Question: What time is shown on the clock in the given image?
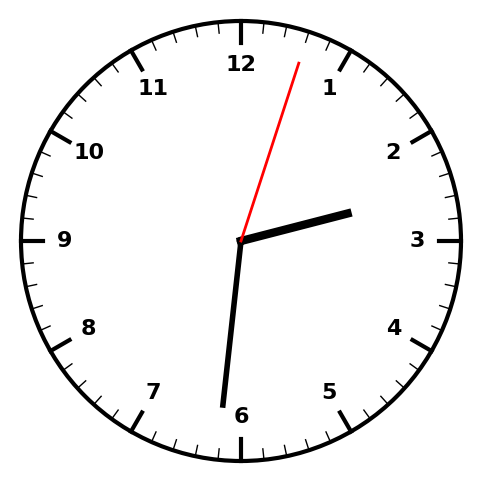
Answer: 02:31:03